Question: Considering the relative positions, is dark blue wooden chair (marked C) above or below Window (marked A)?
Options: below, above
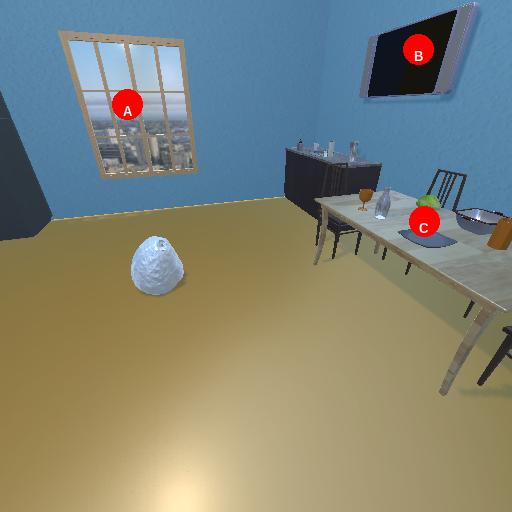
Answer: below